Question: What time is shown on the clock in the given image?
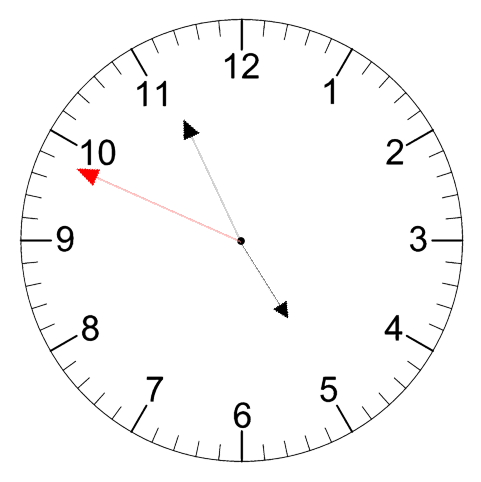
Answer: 04:55:49